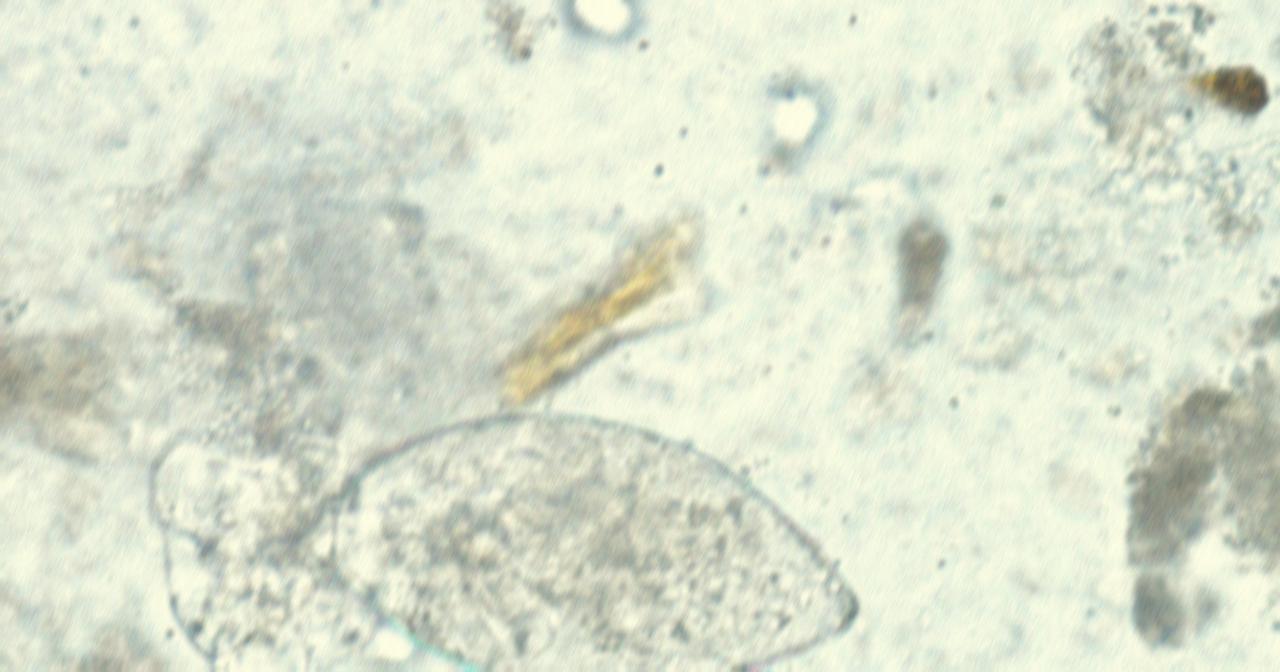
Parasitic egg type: Fasciolopsis buski